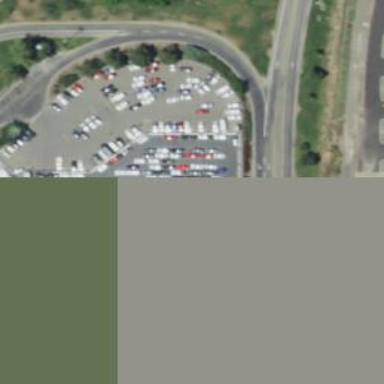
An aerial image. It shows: Car rental service.